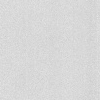
Atmospheric dust classification: dusty